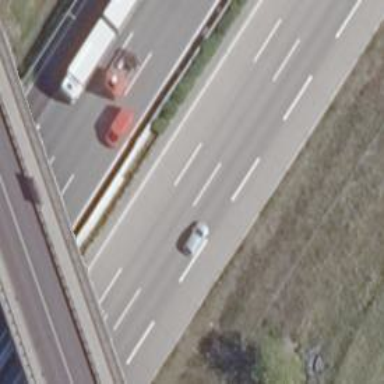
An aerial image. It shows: Concrete motorway.